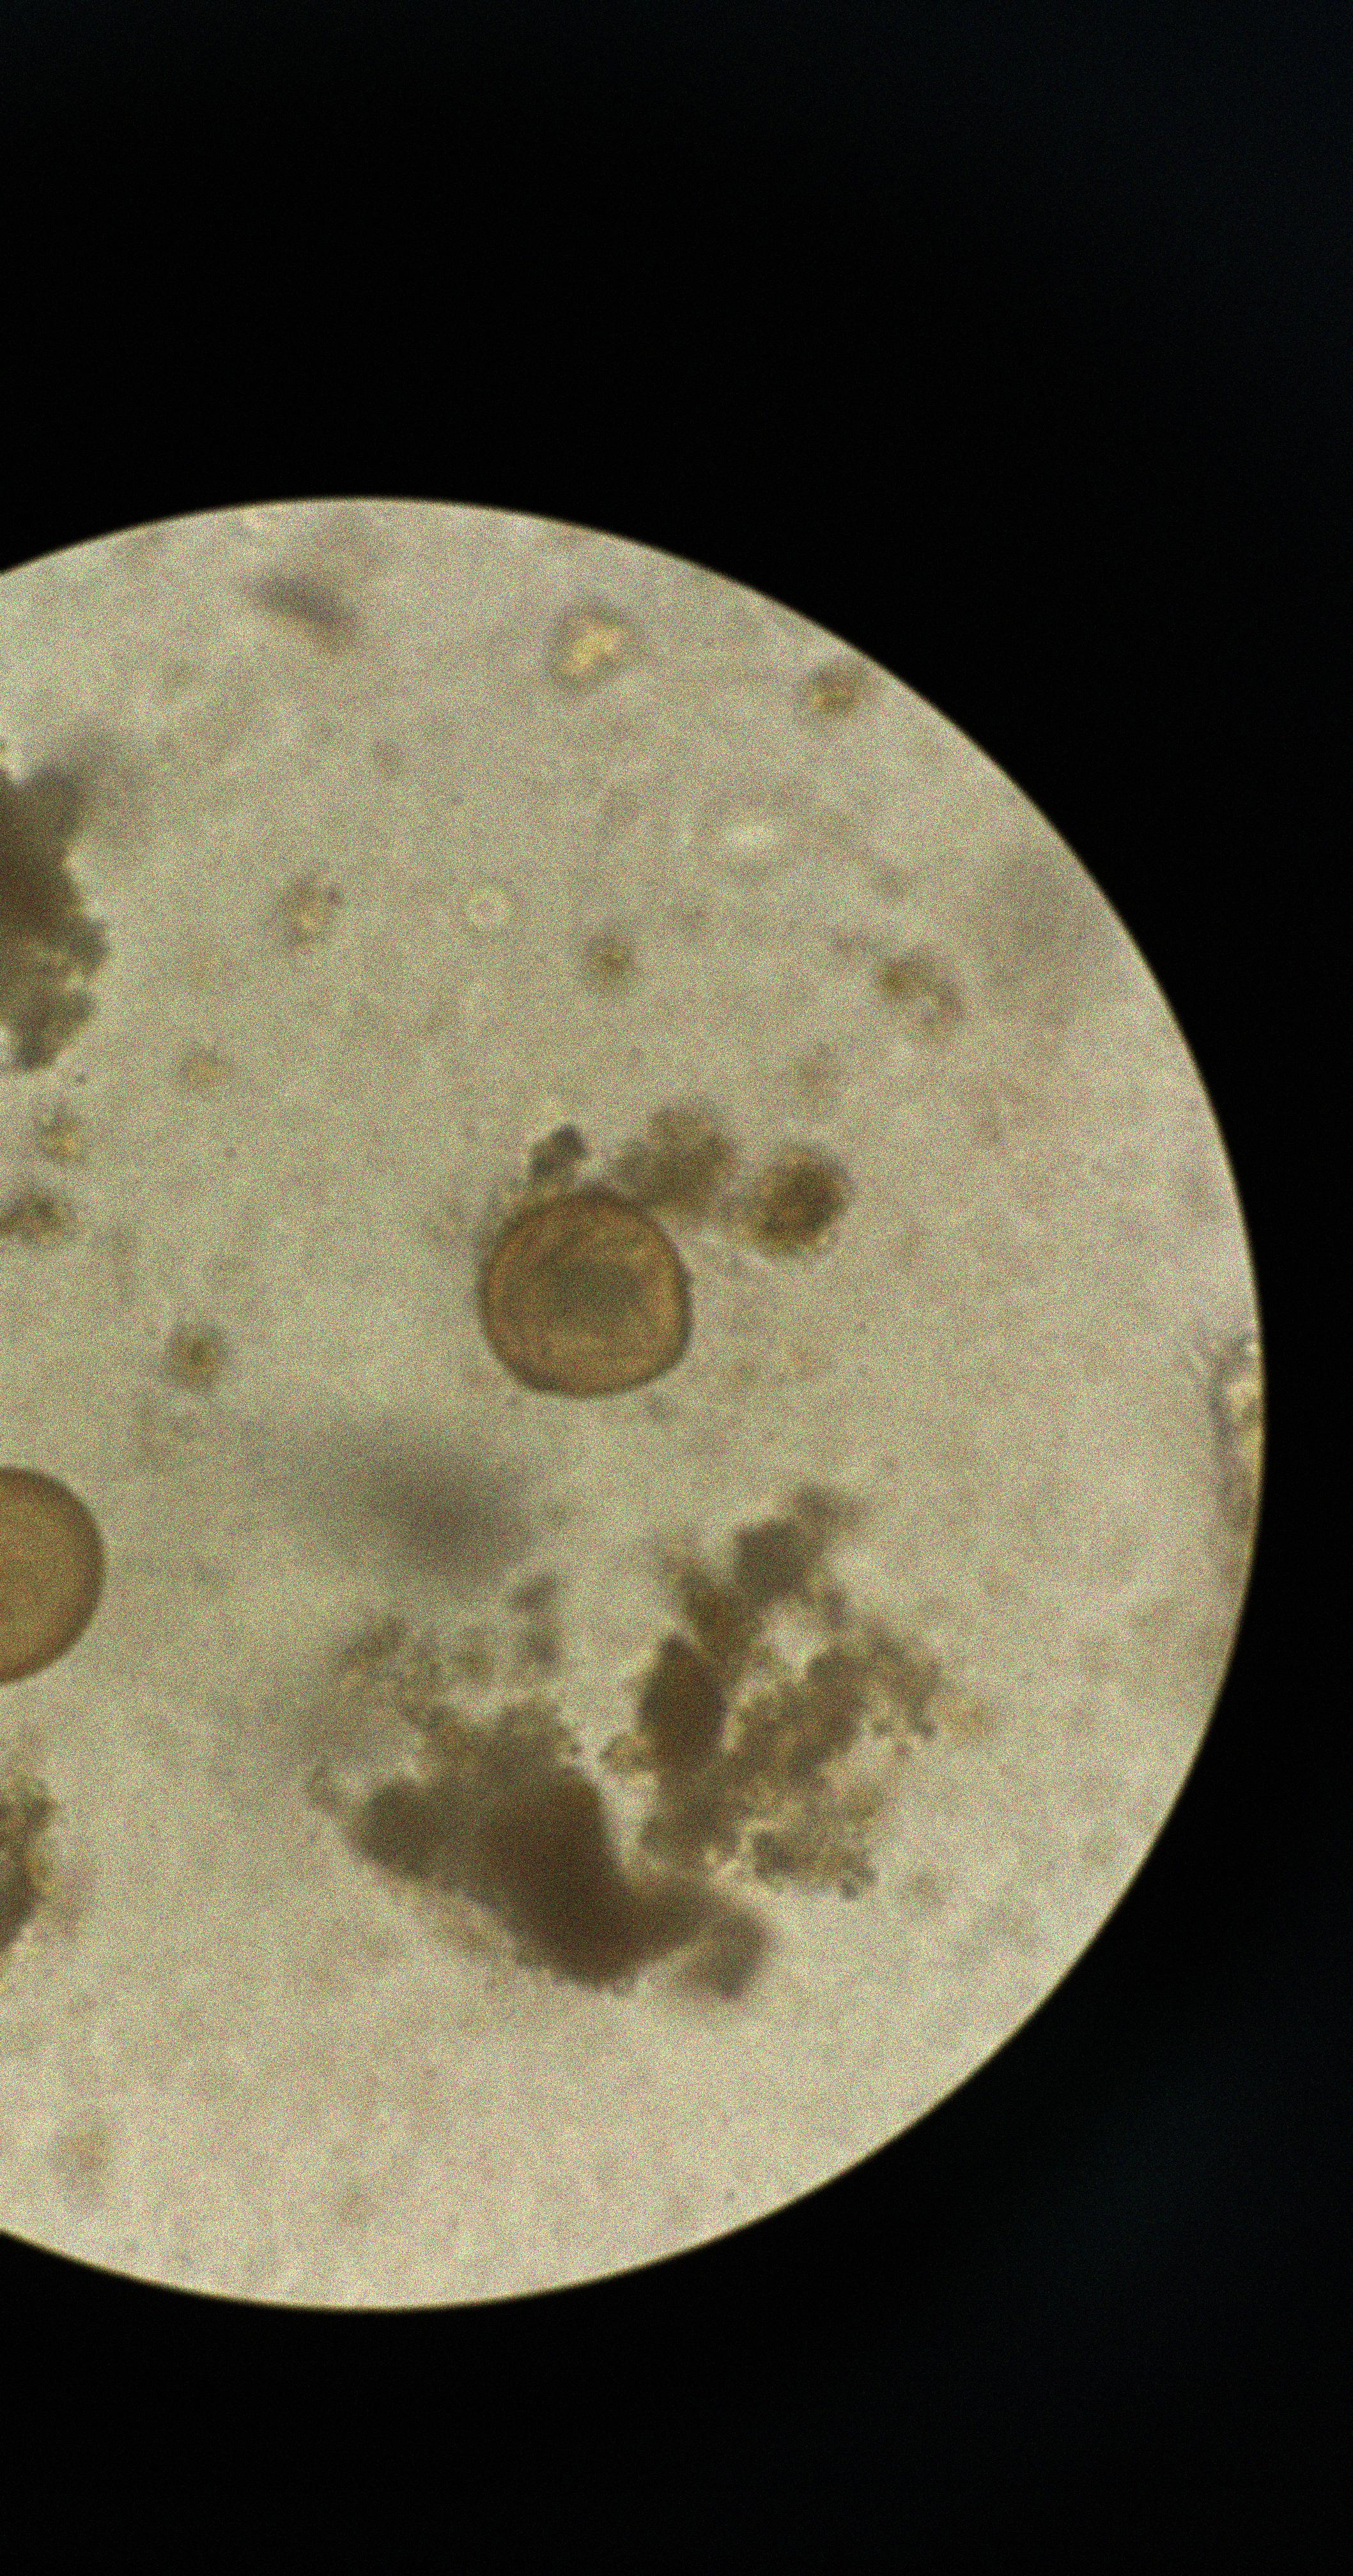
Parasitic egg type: Hymenolepis diminuta